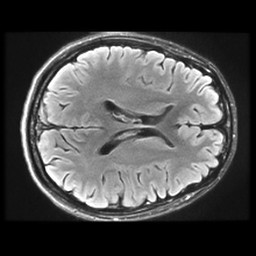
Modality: FLAIR
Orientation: axial
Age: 24
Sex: female
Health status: healthy
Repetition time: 12 s
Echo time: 0.09782 s